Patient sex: M
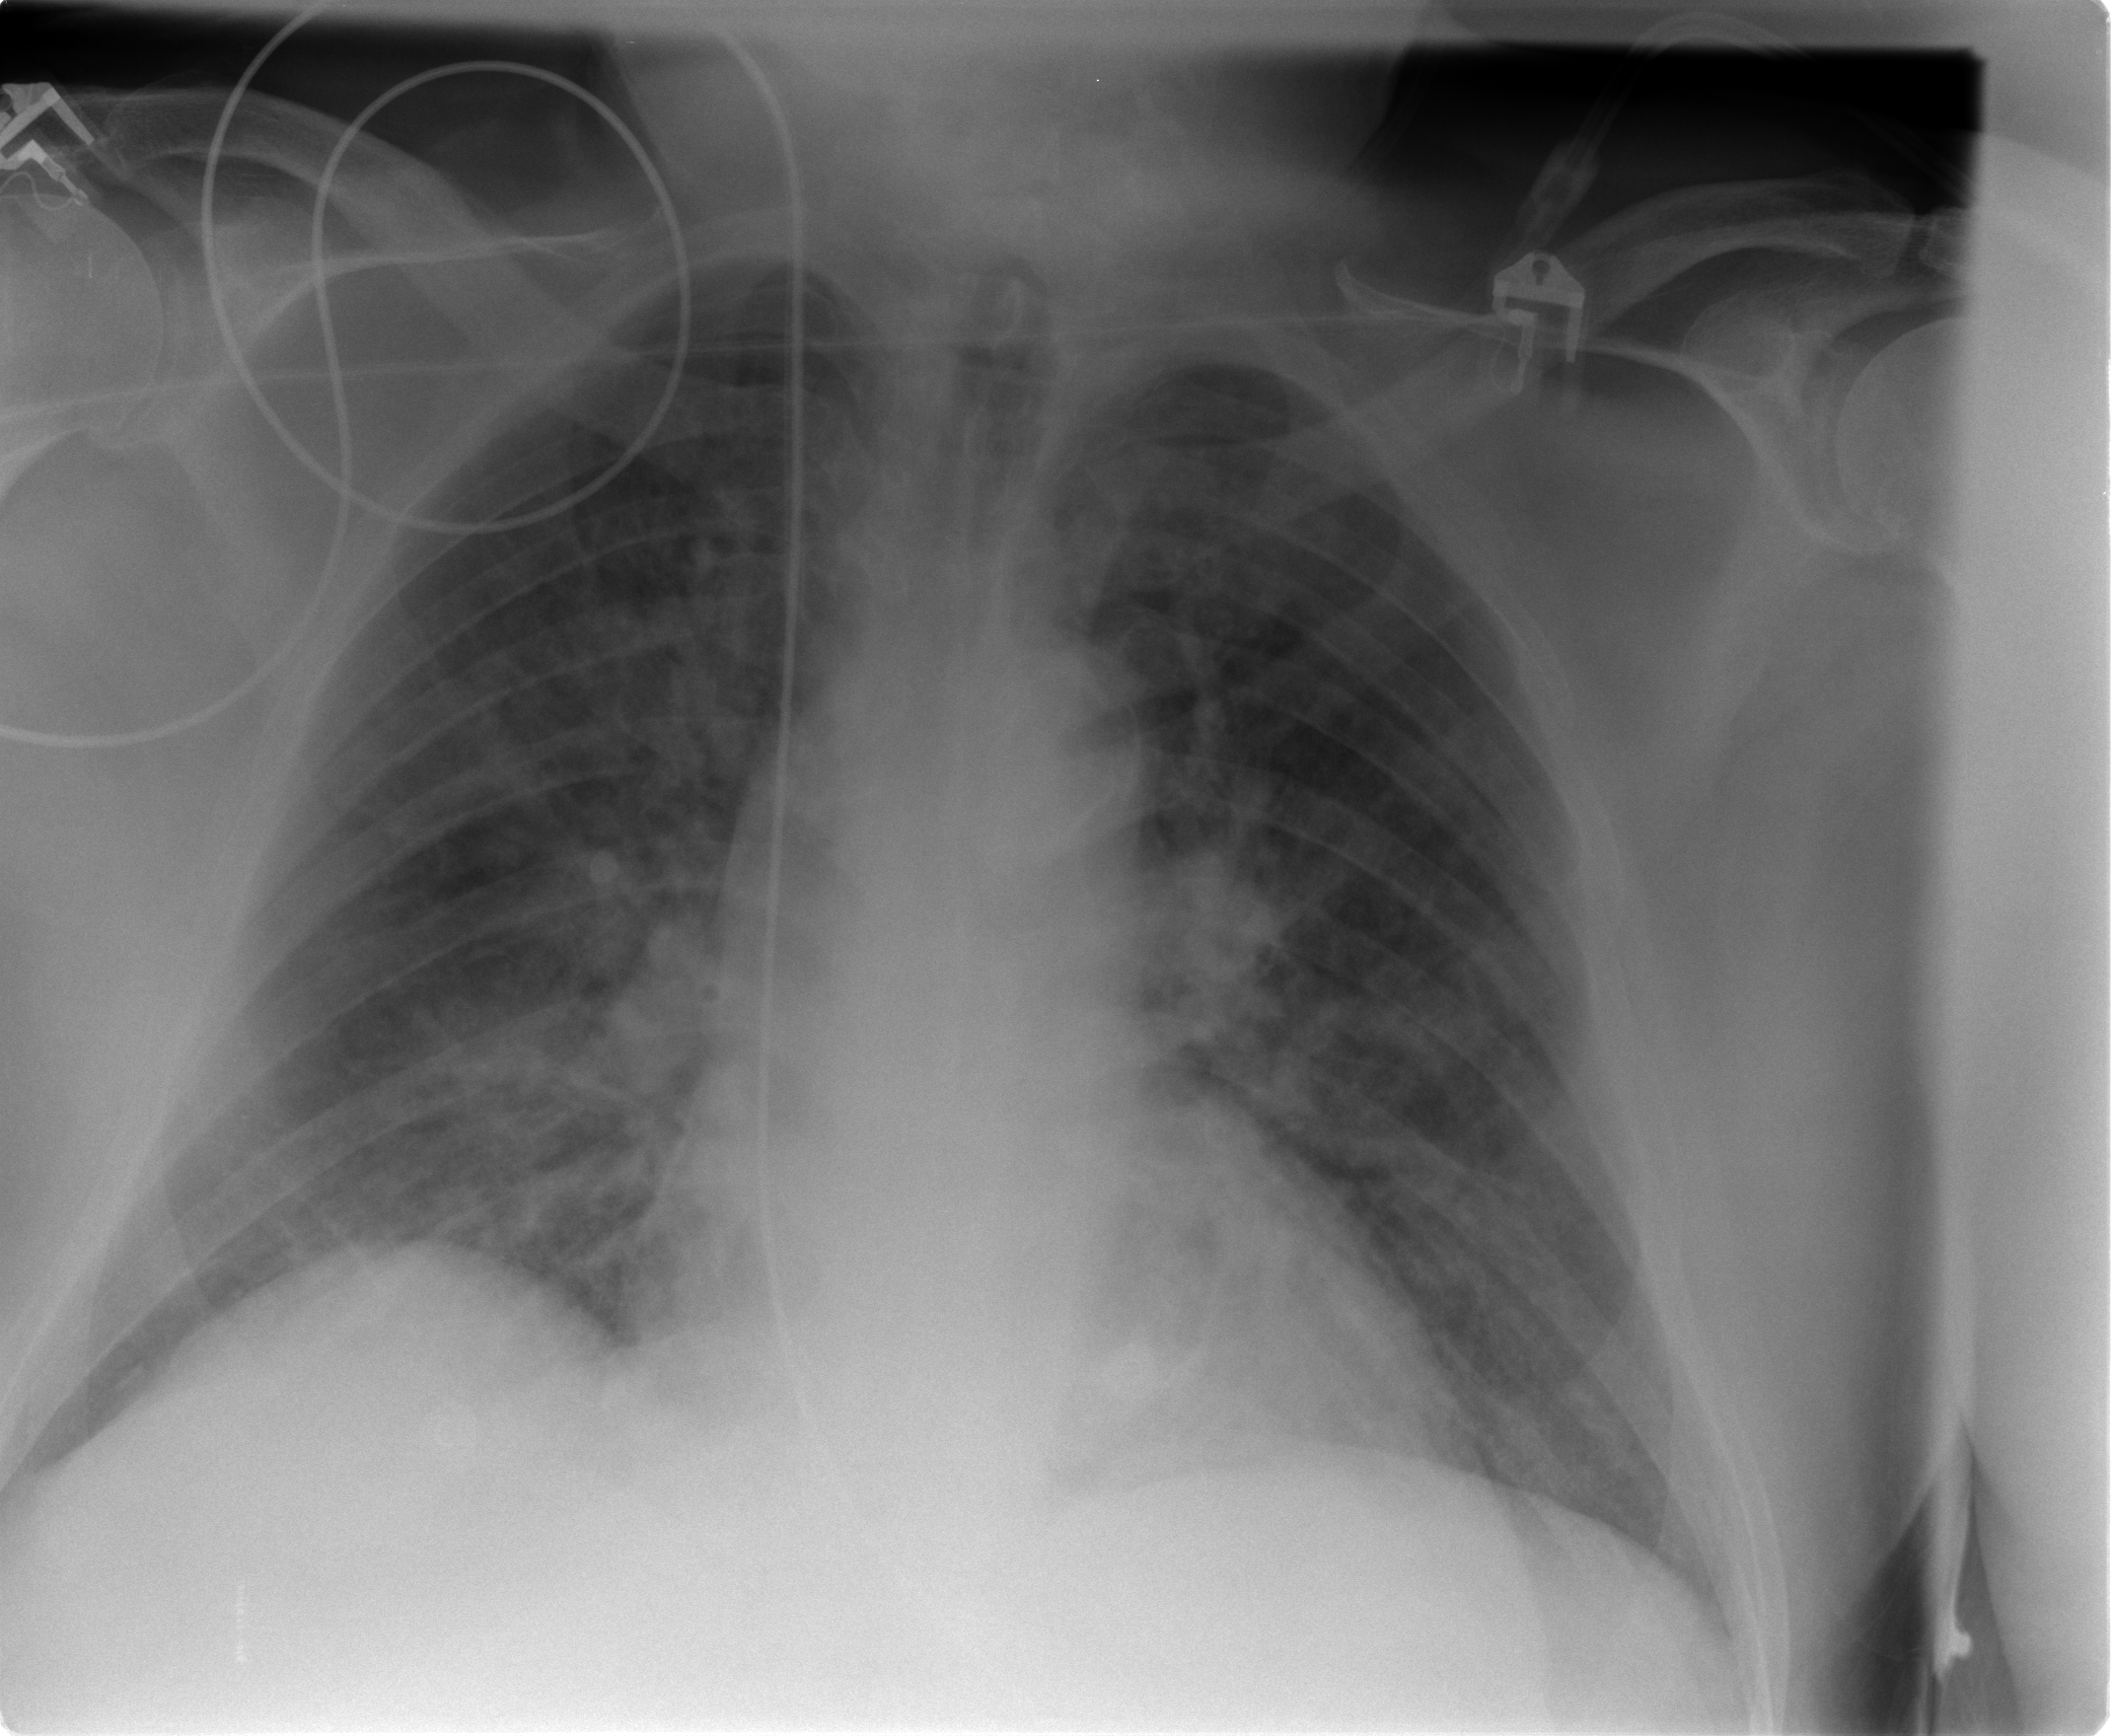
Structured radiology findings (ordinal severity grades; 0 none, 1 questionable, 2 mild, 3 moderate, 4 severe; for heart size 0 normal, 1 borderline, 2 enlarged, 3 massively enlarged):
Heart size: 1
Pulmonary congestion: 3
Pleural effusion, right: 0
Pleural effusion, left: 0
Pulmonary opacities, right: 2
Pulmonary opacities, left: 2
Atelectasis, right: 2
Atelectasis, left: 2